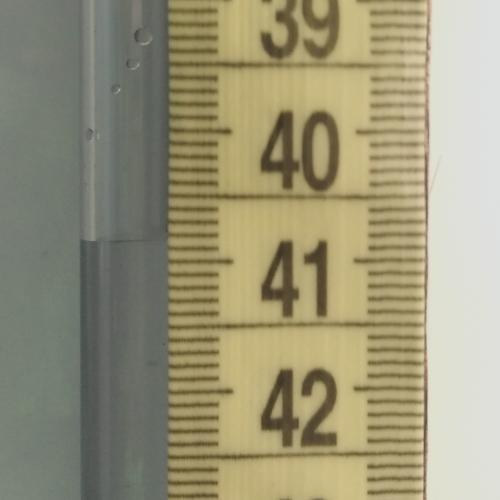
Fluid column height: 40.9 cm